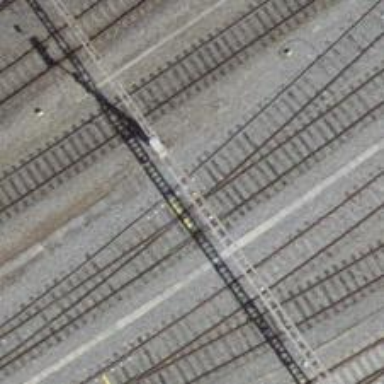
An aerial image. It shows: Siding railway track with electrified contact line.